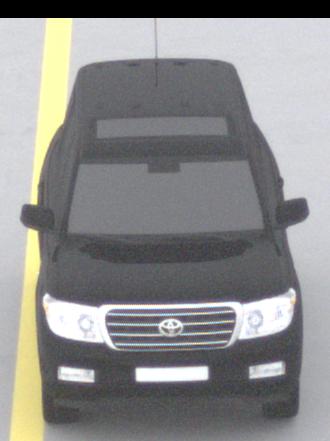
Make: Toyota
Model: Land Cruiser V8 4.7
Detailed model: Land Cruiser V8 (J20)
Model produced from: 2008/03
Model produced until: 2009/11
Doors: 5
Color: black
Road condition: dry road
Daytime: morning or afternoon
Contrast: low contrast